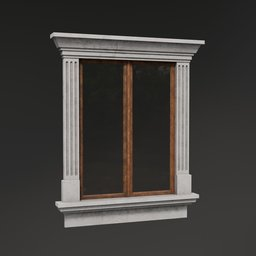
Label: architecture